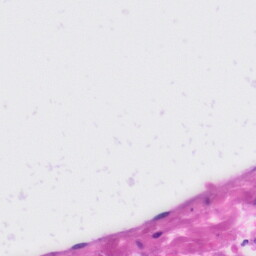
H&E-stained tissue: Liver